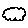
Label: cloud